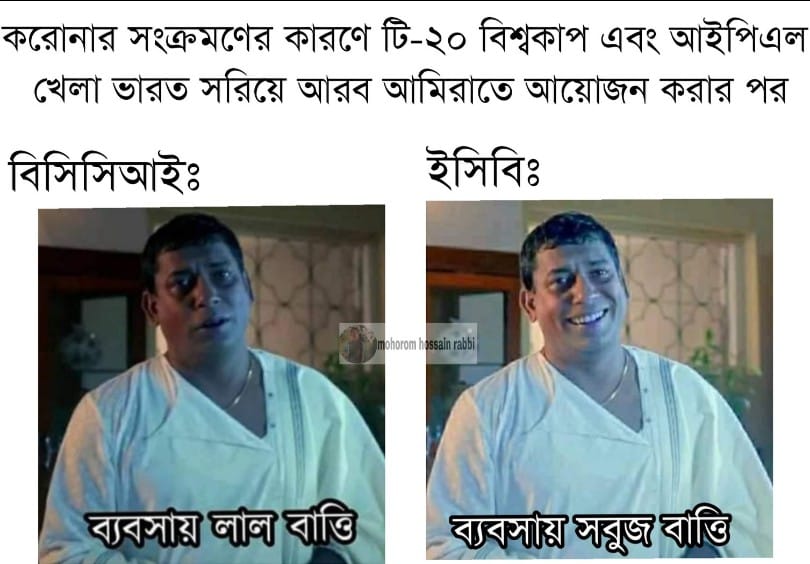
Caption: করোনার সক্রমণের কারণে টি-২০ বিশ্বকাপ এবং আইপিএল খেলা ভারত সরিয়ে আরব আমিরাতে আয়োজন করার পর     বিসিসিআইঃ     ইসিবিঃ     ব্যাবসায় লাল বাত্তি     ব্যাবসায় সবুজ বাত্তি
Label: non-hate